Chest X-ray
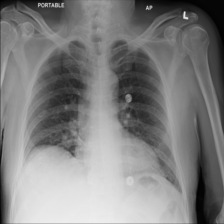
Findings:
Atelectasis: negative
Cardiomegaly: negative
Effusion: negative
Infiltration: negative
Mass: negative
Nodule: negative
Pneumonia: negative
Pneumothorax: negative
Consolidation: negative
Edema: negative
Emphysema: negative
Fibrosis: negative
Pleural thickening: negative
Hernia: negative